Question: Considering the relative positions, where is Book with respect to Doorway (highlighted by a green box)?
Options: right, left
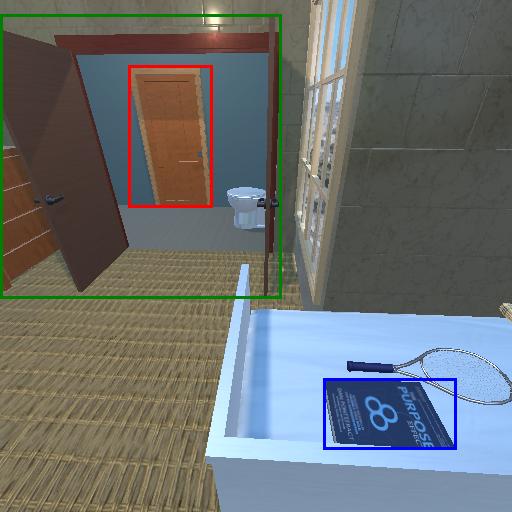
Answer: right